Question: I have a few questions about the following d3.js code. I referred to their Github and some tutorials, but I am too much of a bozo to understand their language.
Please, if there is someone who understands the very basics of d3js, give me a simple elaboration on my questions below.
The code basically creates this following table:

'''
var dataset = [],
tmpDataset = [],
i, j;
for (i = 0; i < 5; i++) {
for (j = 0, tmpDataset = []; j < 3; j++) {
tmpDataset.push("Row:"+i+",Col:"+j);
}
dataset.push(tmpDataset);
}
d3.select("#viz")
.append("table")
.style("border-collapse", "collapse")
.style("border", "2px black solid")
.selectAll("tr")
.data(dataset)
.enter().append("tr")
.selectAll("td")
.data(function(d){return d;})
.enter().append("td")
.style("border", "1px black solid")
.style("padding", "10px")
.on("mouseover", function(){d3.select(this).style("background-color", "aliceblue")})
.on("mouseout", function(){d3.select(this).style("background-color", "white")})
.text(function(d){return d;})
.style("font-size", "12px");
'''
### Questions:
1. Why are we doing selectall("tr") when there is no tr in our HTML? What'ss the point in selecting 'tr' which is not even there.
2. What is data(dataset) doing for tr?
3. What is data(function(d){return d;}) for td? And what is the difference between 2 and 3?
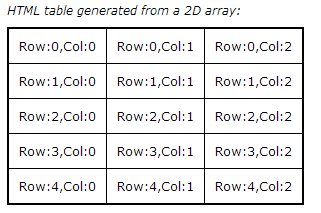
Answer: > 1 . Why are we doing 'selectall("tr")' when there is no tr in our HTML? What'ss the point in selecting 'tr' which is not even there.
'selectall' is a misnomer in d3, a very poorly named function. It does not so much select as put you in a process space related to what would be there. For example if there are 'tr's there it will allow you to talk to them, if not it will allow you to talk to the potential 'tr's that will be there. Its useful to have both as one function, but its definitely not a select.
> 2 . After we have apended '"tr"', is there no need for a closing ''</tr>''? Why is '</tr>' not appended?
The closing '</tr>' tag should be appending in that command. The reality is you are appending a dom element with the tag type of 'tr', not a string '<tr>', so it will be complete out of the box.
> 3 . What is 'data(dataset)' doing for tr?
'data' "attaches" data to the element. If you look in the dom it actually adds it to a '__data__' attribute of the element's in memory representation. The purpose here is to allow you to operate on that data or the element in tandem. For instance 'function(d){ return d;}' is getting 'd' from the attached data.
> 4 . What is 'data(function(d){return d;})' for td? And what is the difference between 3 and 4?
'd' is the attached data. Had you attached an array of objects you could be doing things like '.text(function(d){ return d.name }).attr('height', function(d){ return d.value });'
> 5 . What does this code do? '.data([1, 2, 4, 8, 16, 32], function(d) { return d; });'
Its attaching the data to the elements, then looping through them and operating on that data using the 'd' variable.